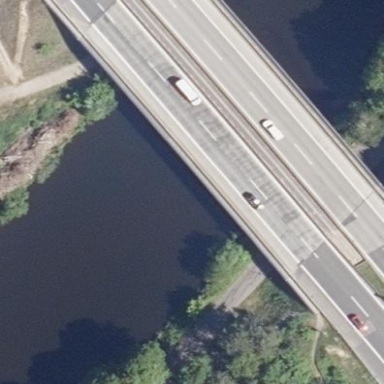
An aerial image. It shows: Bridge with beam structure.